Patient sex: M
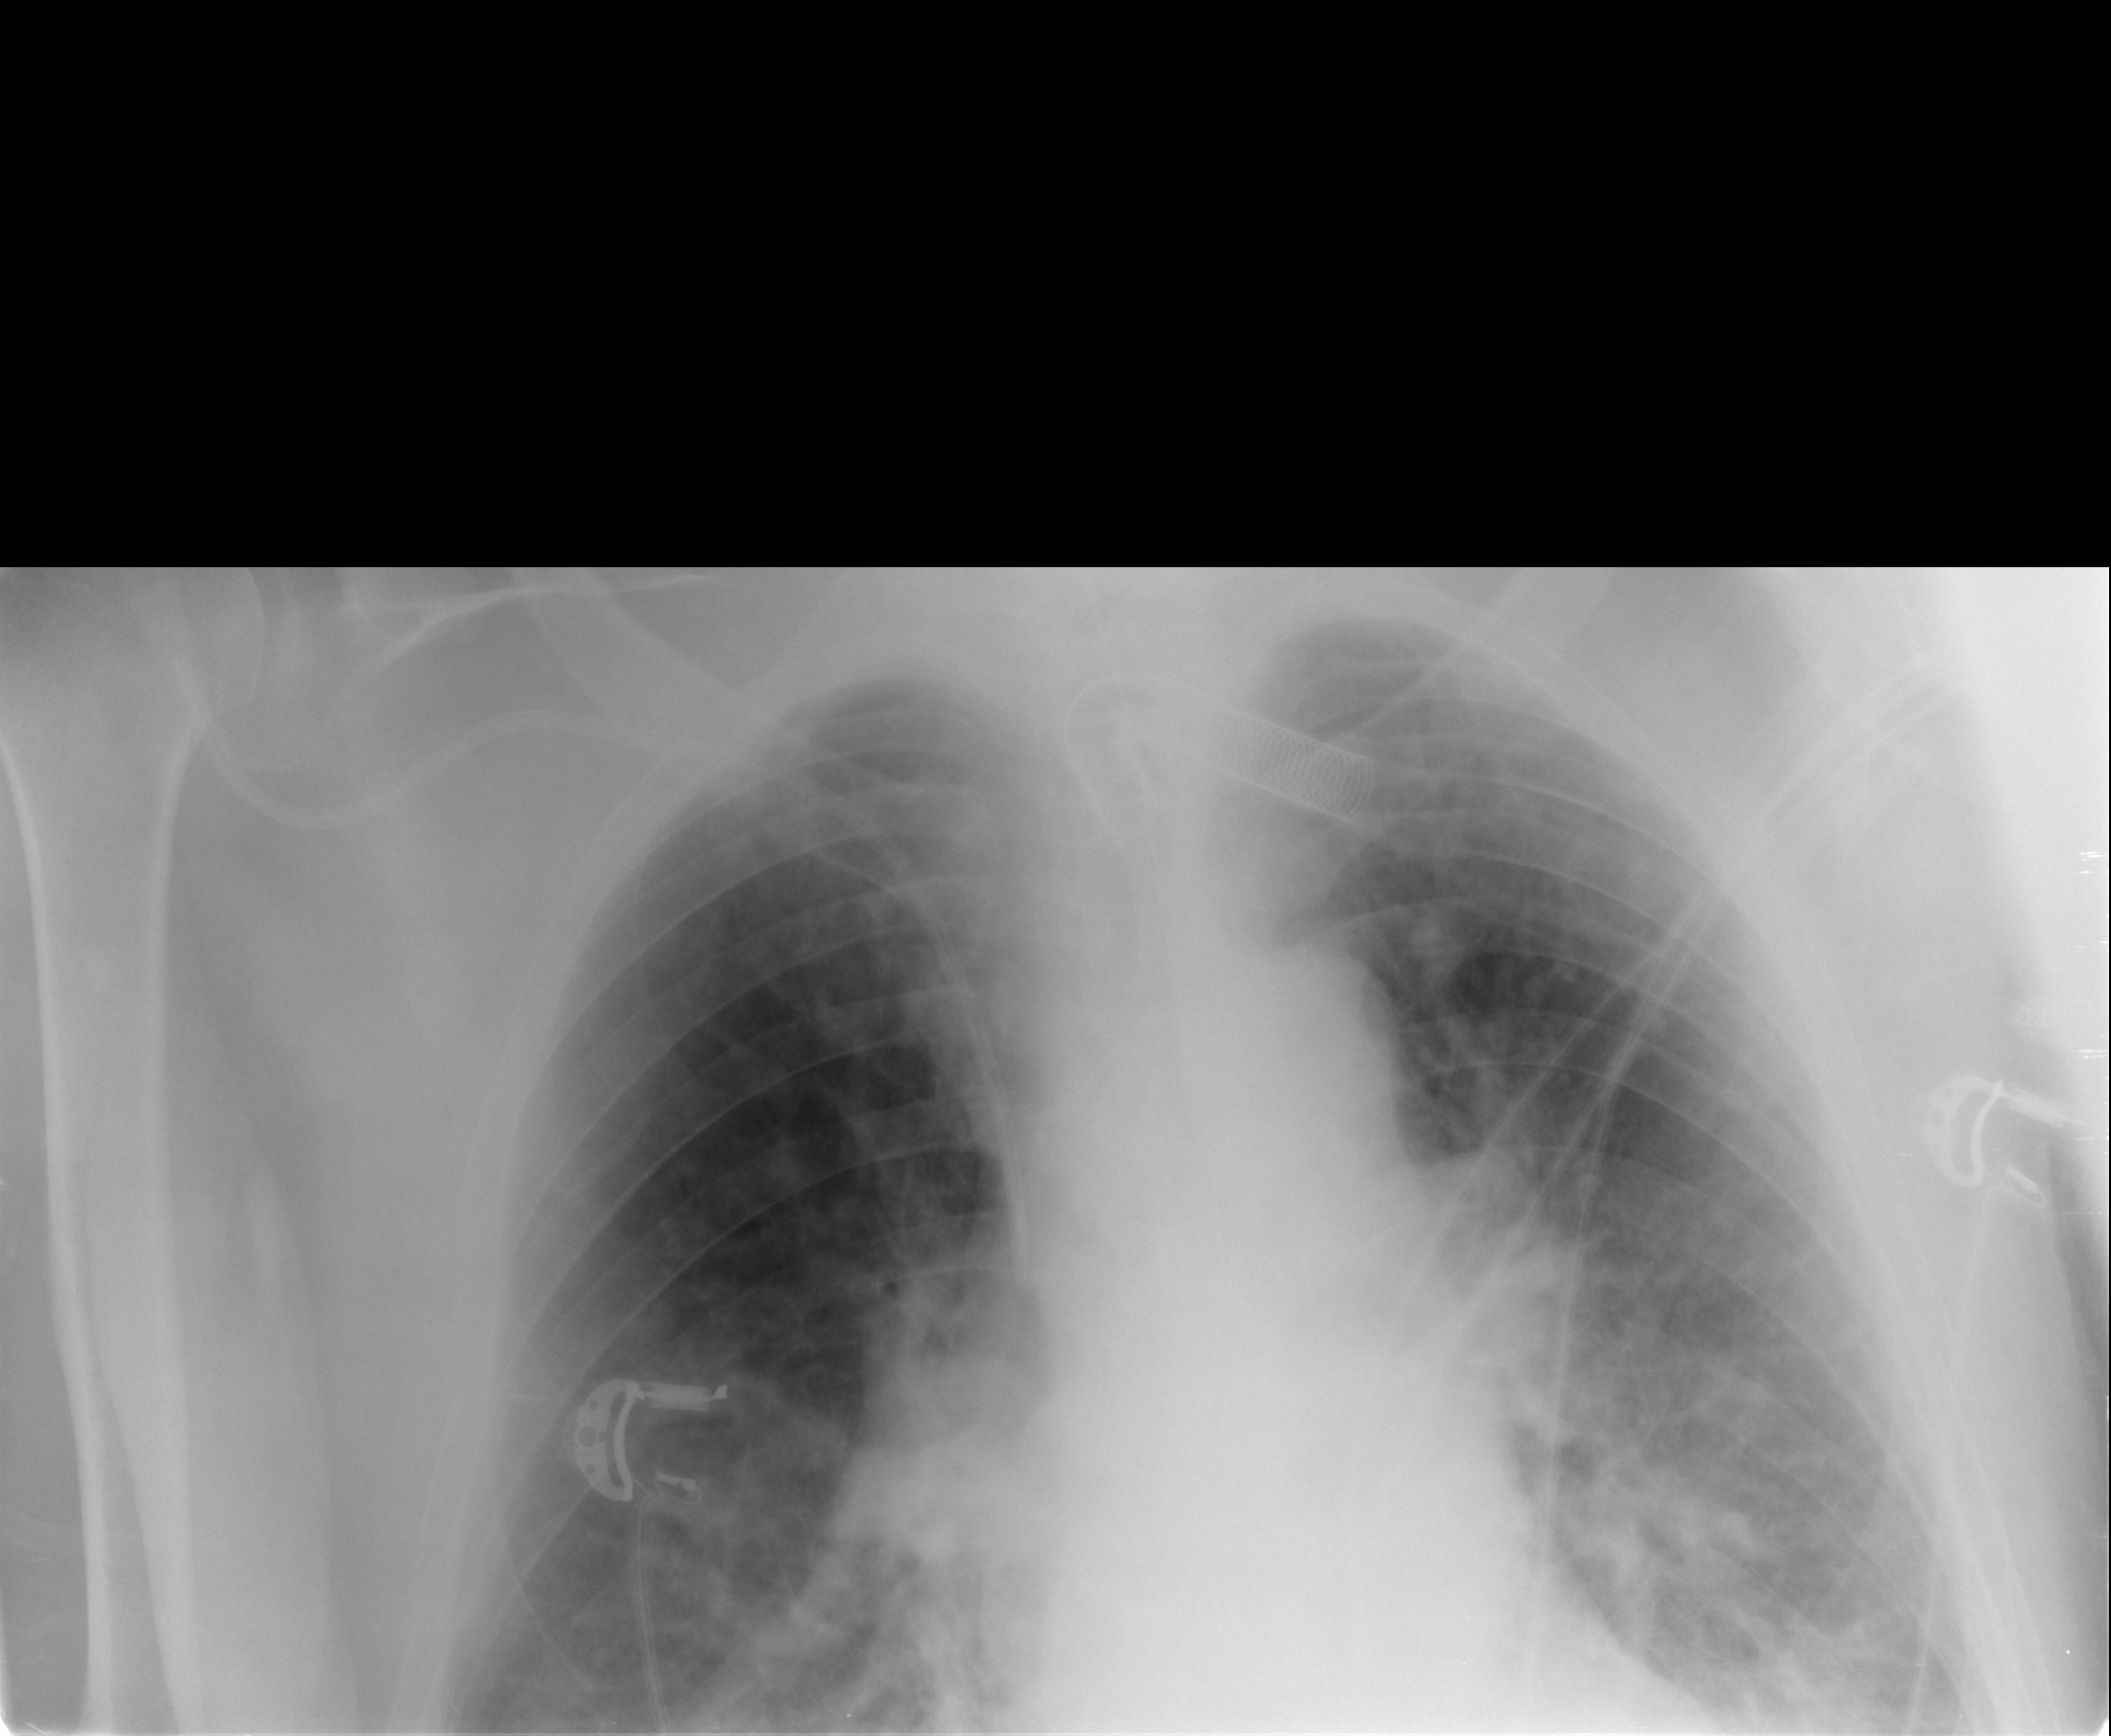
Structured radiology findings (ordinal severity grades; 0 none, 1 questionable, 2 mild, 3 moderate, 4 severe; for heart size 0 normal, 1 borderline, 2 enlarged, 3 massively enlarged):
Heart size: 0
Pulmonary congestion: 0
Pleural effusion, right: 2
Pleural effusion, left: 2
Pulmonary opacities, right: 1
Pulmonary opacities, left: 0
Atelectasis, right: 2
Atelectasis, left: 2